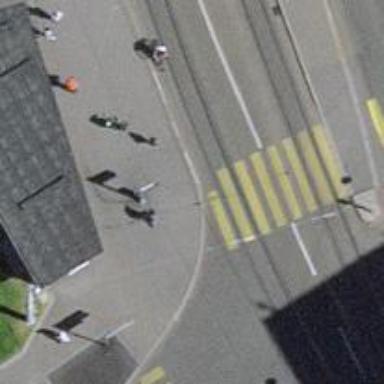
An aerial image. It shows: Crossing for the railway.